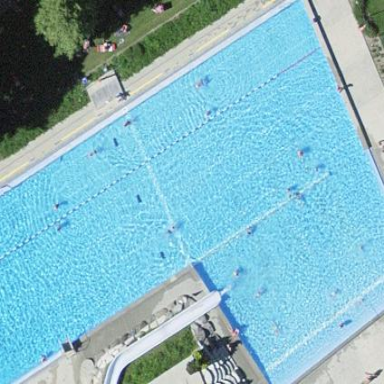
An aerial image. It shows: Outdoor swimming pool in leisure land area.